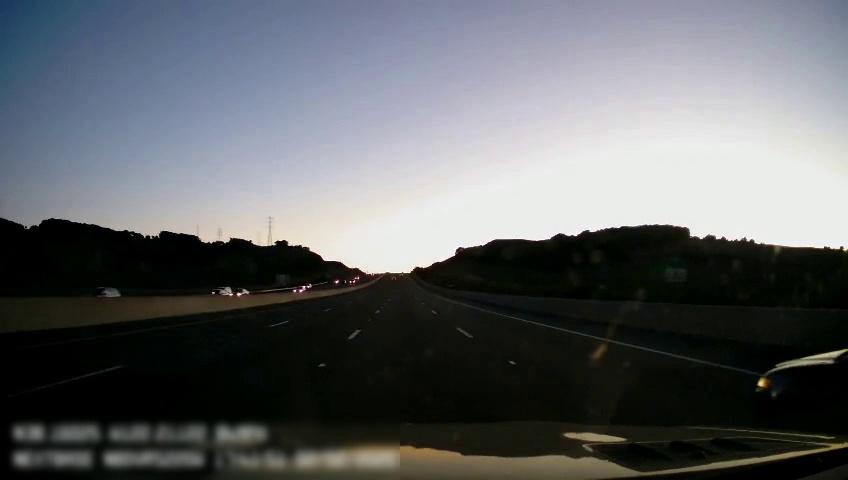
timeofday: Dusk/Dawn/Twilight
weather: Sunny
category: Drivable Space
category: Vehicles | Car
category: Vehicles | Car
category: Vehicles | Car
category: Vehicles | Car
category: Lanes | Alternate Lane
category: Lanes | Current Lane
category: Lanes | Current Lane
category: Lanes | Alternate Lane
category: Lanes | Alternate Lane
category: Traffic | Signs